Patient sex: M
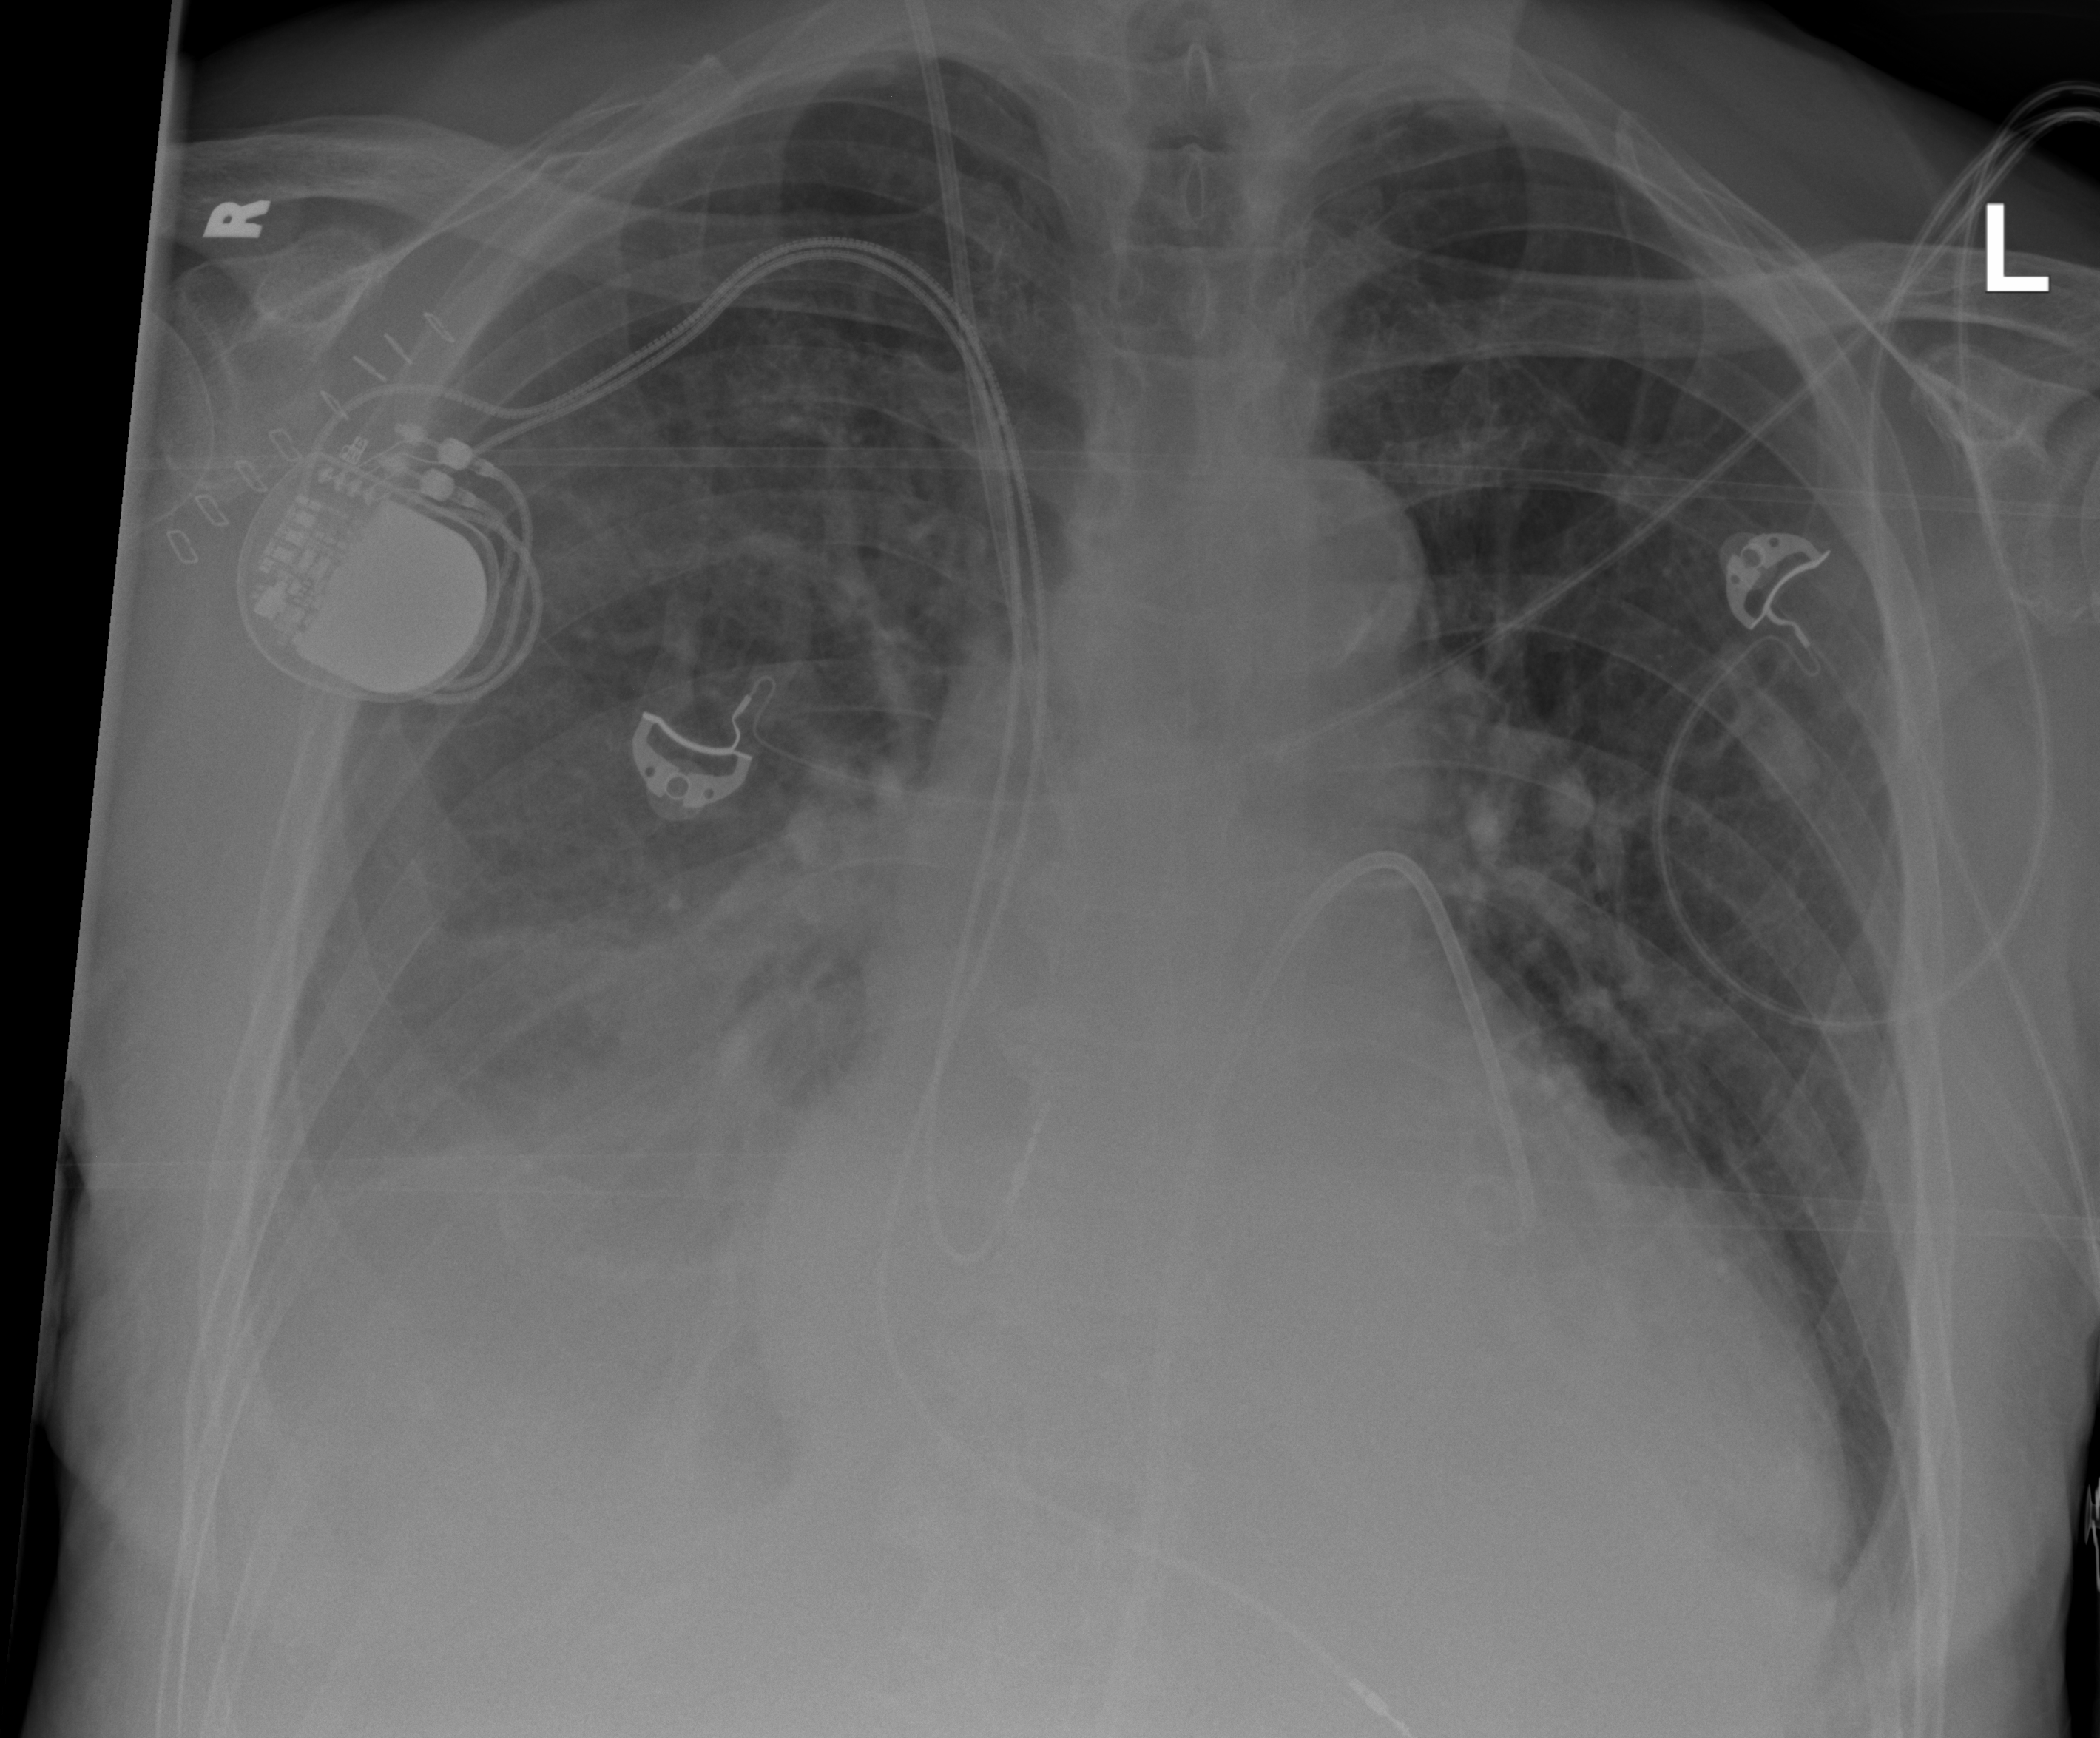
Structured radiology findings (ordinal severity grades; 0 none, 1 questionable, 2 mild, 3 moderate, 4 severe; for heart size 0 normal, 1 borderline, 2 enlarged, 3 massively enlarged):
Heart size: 2
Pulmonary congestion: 2
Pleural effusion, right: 3
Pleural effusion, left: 2
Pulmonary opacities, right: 2
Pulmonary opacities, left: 2
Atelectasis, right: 2
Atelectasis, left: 2